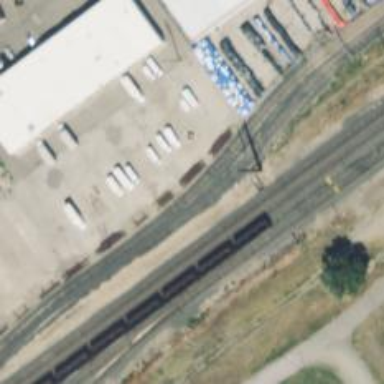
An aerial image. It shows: Railway siding with rails.